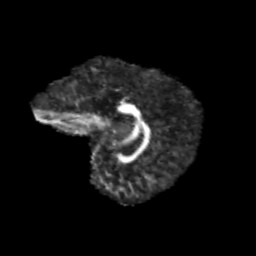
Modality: FA
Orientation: sagittal
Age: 12
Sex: male
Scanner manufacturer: siemens
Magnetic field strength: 3 T
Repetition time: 3.8 s
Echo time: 0.07 s